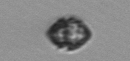
Label: Kryptoperidinium_triquetrum